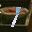
Label: 1